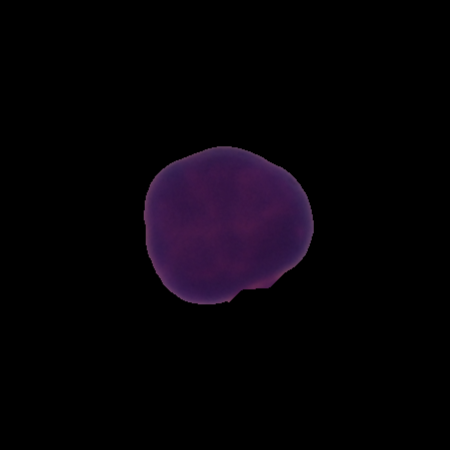
Label: healthy